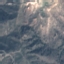
Label: HerbaceousVegetation